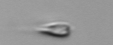
Label: Calciopappus